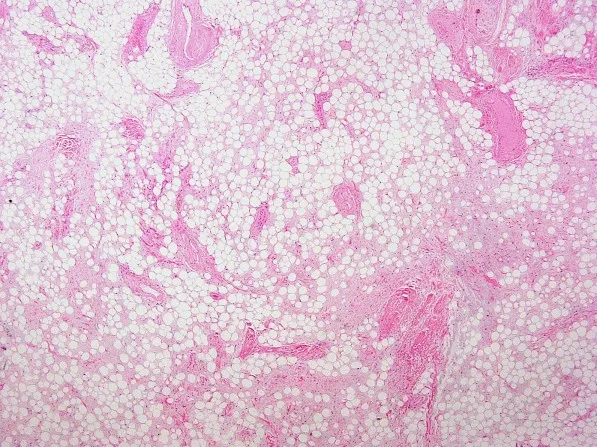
Panoramic view (x4) depicting mature adipose and proliferated vascular tissue.
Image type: pathology (h&e)